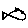
Label: fish